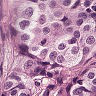
Metastatic tissue present: yes